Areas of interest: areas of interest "Oscar International Cinema (Oriental Capital City Branch)"
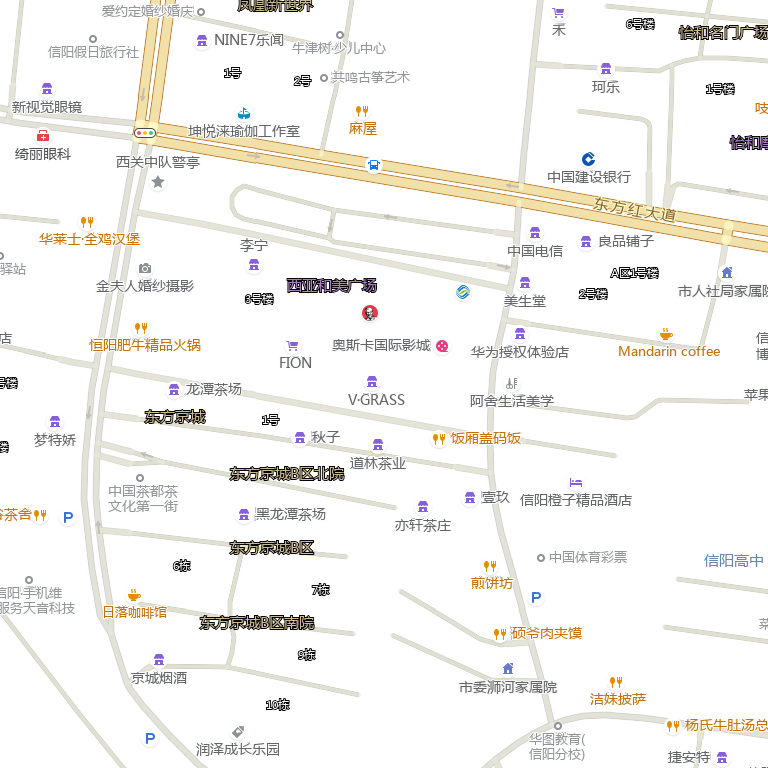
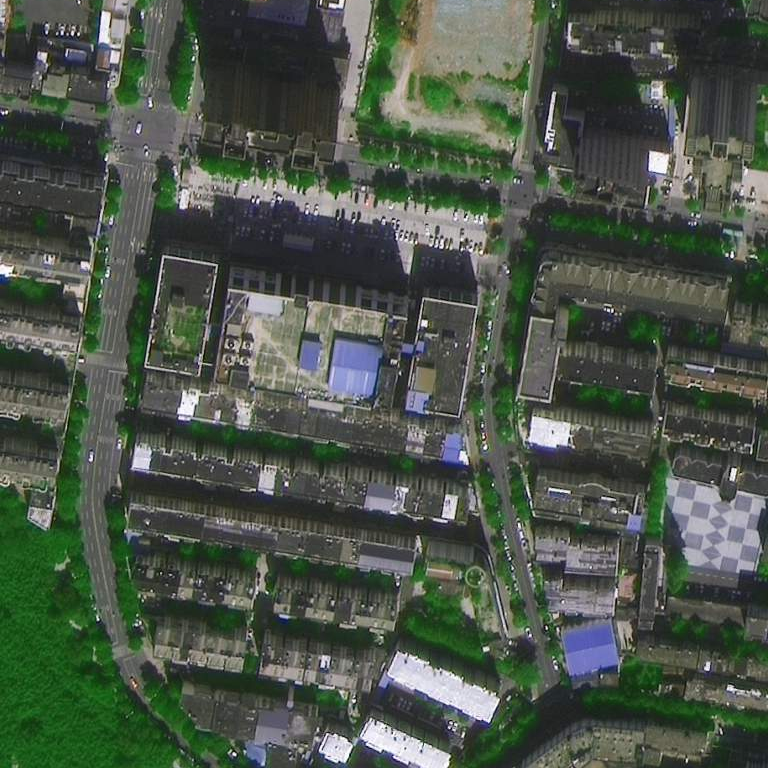